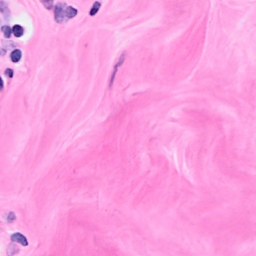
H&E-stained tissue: Breast